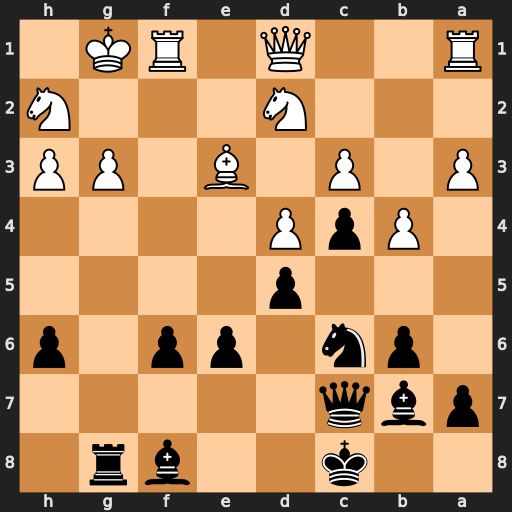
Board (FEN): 2k2br1/pbq5/1pn1pp1p/3p4/1PpP4/P1P1B1PP/3N3N/R2Q1RK1
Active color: b
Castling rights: -
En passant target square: -
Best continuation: Qxg3+ Kh1 Qg2#